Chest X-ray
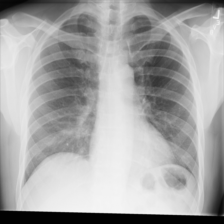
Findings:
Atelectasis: negative
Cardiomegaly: negative
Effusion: negative
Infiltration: negative
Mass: negative
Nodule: negative
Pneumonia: negative
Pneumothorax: negative
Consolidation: negative
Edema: negative
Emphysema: negative
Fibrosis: negative
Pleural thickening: negative
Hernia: negative